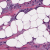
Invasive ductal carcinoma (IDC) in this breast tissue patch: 1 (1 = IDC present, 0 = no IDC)